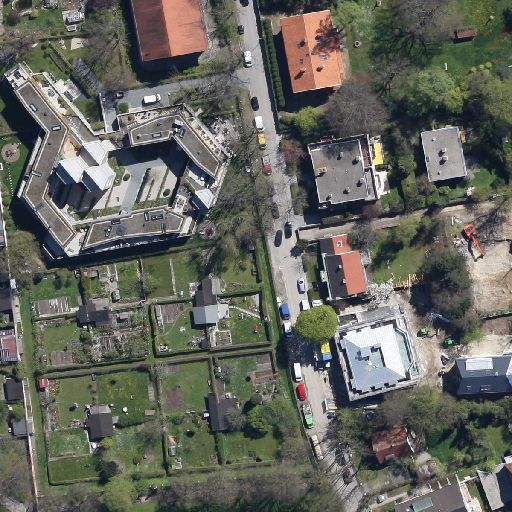
Referring expression: building along the road